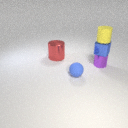
small blue metal cube below small yellow rubber cylinder